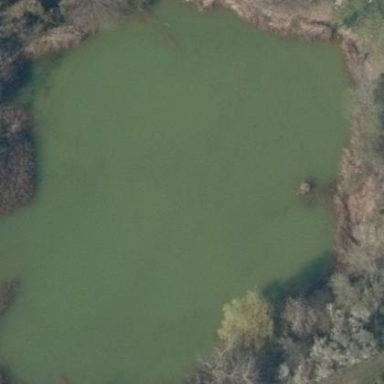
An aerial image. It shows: Serene pond surrounded by nature.